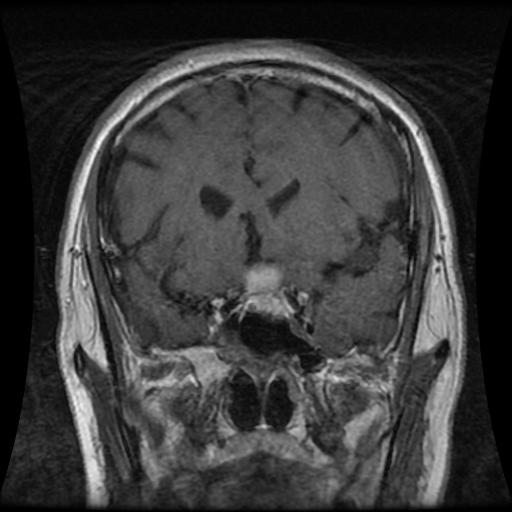
Label: pituitary